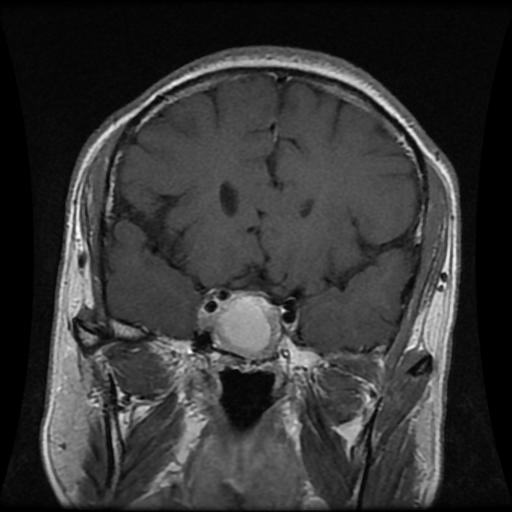
Label: pituitary